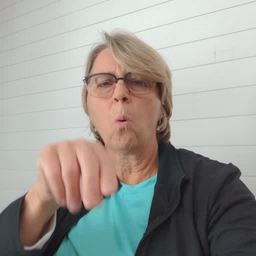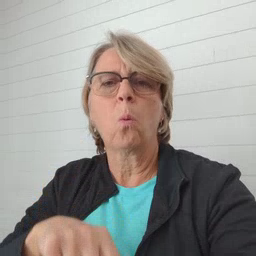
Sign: no